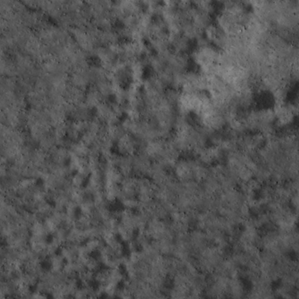
Label: non_frost